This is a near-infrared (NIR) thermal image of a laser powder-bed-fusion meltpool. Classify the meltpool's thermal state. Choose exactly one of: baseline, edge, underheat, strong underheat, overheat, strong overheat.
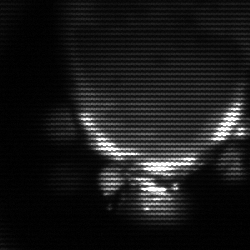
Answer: edge